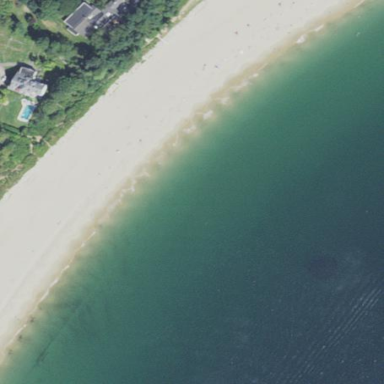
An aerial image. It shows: Sandy beach with natural surface.